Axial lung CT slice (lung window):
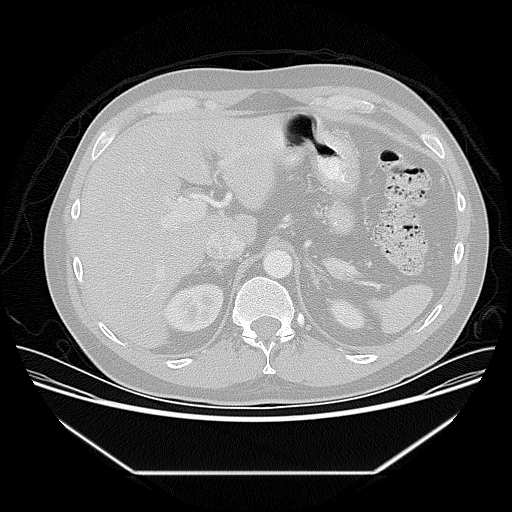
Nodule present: no